Question: i did an asp.net mvc4 application of project management . I'd like to test it in local network.So i need to know how can i share it in local network and make a machine as a server ( the database will be in it). All the machines are windows8 64 bits .
In my firewall configuration window i have this:

So:
1. How can i share the application to be visible in the local network?
2. How can i configure the iis server to accept the share?
3. If i choose my machine as a server, how can i let the others users modify the database by using this application?
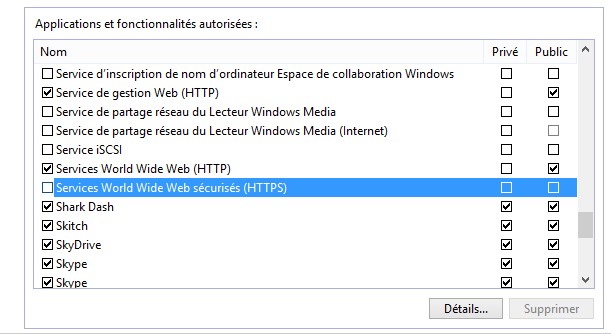
Answer: There really inst a simple way to answer this, but I did a google search and came up with this link. It provides a fast and easy way to host an intranet site with IIS.
<URL>
1. See the link
2. See the link
3. This is more of a DNS issue, but you can always provide the ip address for the end user to test.